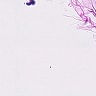
Metastatic tissue present: no